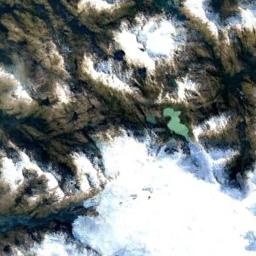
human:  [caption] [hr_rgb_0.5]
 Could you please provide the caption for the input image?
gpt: The snow berg is next to the lake .

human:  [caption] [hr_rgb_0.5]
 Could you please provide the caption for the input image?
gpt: In the mountains of the snow mountain, Only the peak of the mountain is covered by snow, And there is a lake in the snow mountain .

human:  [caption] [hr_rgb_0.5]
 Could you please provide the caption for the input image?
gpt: There are many plants on the snowberg .

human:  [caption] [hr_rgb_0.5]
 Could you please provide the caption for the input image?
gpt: The snowberg is partly covered with snow and ice and a green lake is in the snowberg .

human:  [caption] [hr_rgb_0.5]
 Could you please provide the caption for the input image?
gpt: There are much snow and some bare land on the snowberg .